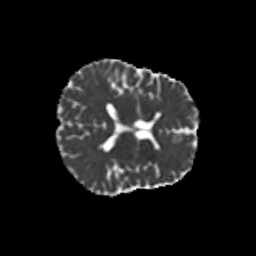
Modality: MD
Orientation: axial
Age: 44
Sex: male
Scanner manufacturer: siemens
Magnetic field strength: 3 T
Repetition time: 8.6 s
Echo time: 0.095 s